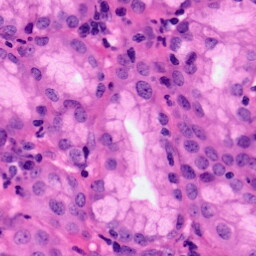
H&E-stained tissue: Pancreatic